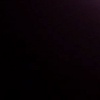
Label: space